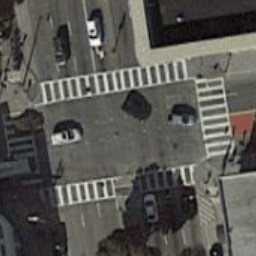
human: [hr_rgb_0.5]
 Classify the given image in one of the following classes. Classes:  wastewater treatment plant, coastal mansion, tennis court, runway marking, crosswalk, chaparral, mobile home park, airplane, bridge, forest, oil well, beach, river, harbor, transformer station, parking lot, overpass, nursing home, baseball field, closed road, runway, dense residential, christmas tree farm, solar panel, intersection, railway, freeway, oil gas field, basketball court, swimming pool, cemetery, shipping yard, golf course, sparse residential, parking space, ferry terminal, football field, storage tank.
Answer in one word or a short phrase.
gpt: crosswalk